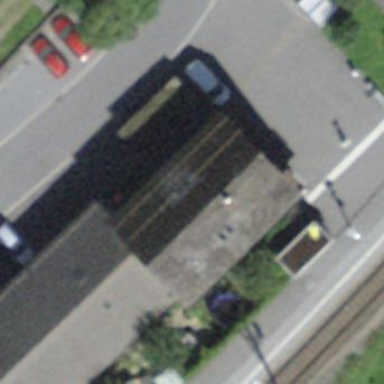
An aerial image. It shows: Transportation building.